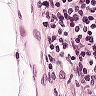
Metastatic tissue present: no